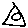
Label: triangle